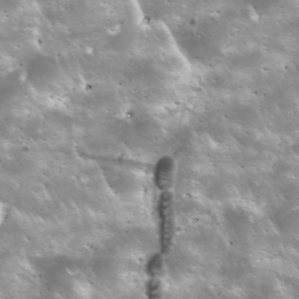
Label: non_frost